Question: I'm trying to make images overlap , I should see all of 'Adobe' of the first image , but e was blocked by the second one , so does the third.

I use diferent z-index to make the left-most image shows at top of stack , but it doesn't work here. Is it wrong to use margin-left with negative value ?
'''
<html>
<head>
<title>Demo</title>
<style>
li {
float: left;
display: inline;
margin-left: -20px;
}
.A {
z-index: 10;
}
.B {
z-index: 9;
margin-top: 3px;
}
.C {
margin-top: 6px;
z-index: 8;
}
</style>
</head>
<body>
<ul>
<li><img class="A" src='adobe.gif' /></li>
<li><img class="B" src='adobe.gif' /></li>
<li><img class="C" src='adobe.gif' /></li>
</ul>
</body>
</html>
'''
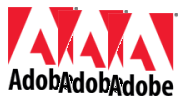
Answer: You need to add this rule:
'''
li img {
position: relative;
}
'''
Or another value of 'position', as the definition of 'z-index' says it only works on positioned elements.